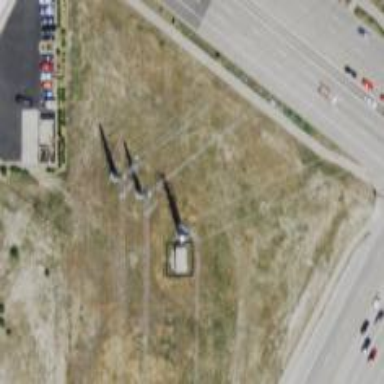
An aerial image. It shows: Man-made mast used for communication purposes.